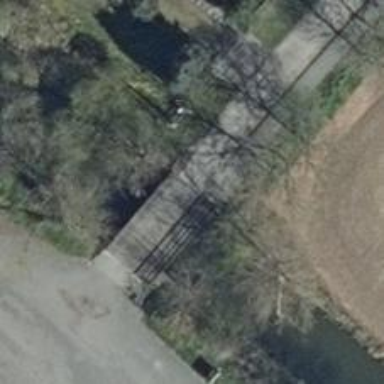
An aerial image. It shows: Residential road with bridge.